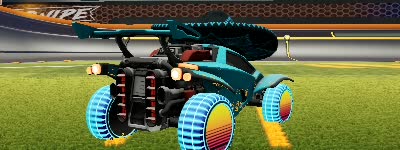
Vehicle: octane